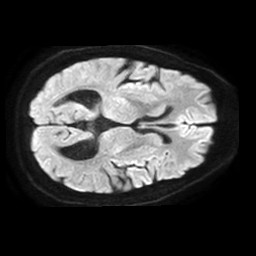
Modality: TRACE
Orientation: axial
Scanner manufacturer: philips
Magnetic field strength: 1.5 T
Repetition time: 3.782 s
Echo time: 0.07078 s